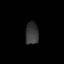
Tissue: prostate
Cell type: T cells
Senescence score: 0.355
Nuclear area (px): 288
Mean DAPI intensity: 55.406